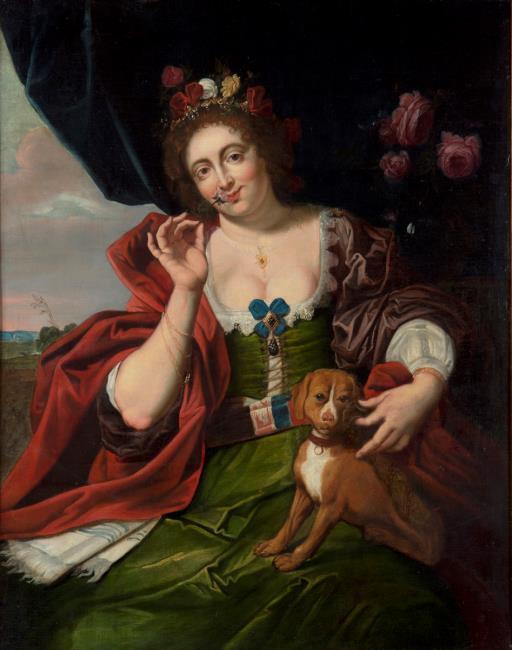
Title: Allegory of smell
Artist: Abraham Janssens (I)
Earliest date: 1584
Latest date: 1632
Genre: painting
Iconography: Smell
Keywords: smell (sense), young woman, lap dog, allegory